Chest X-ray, AP view. Patient: 57 years old, sex M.
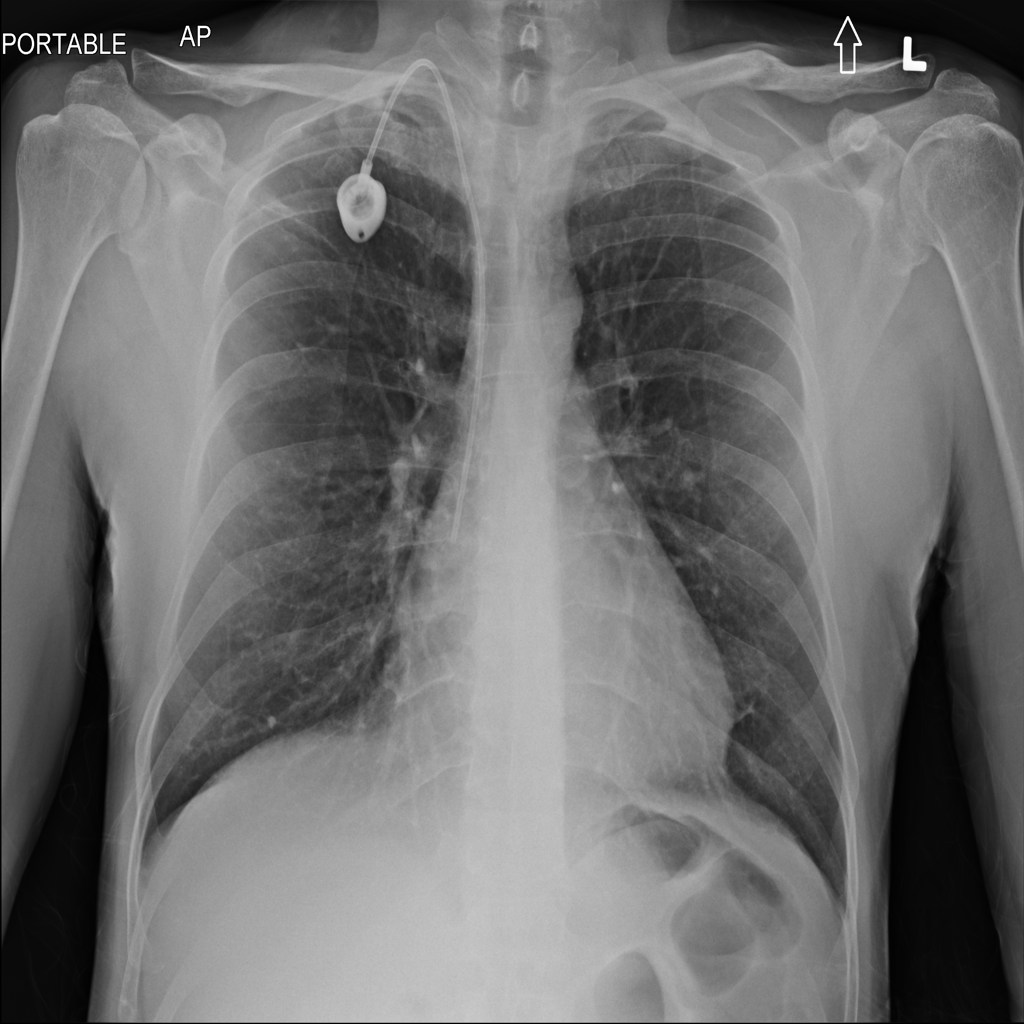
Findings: No Finding